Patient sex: F
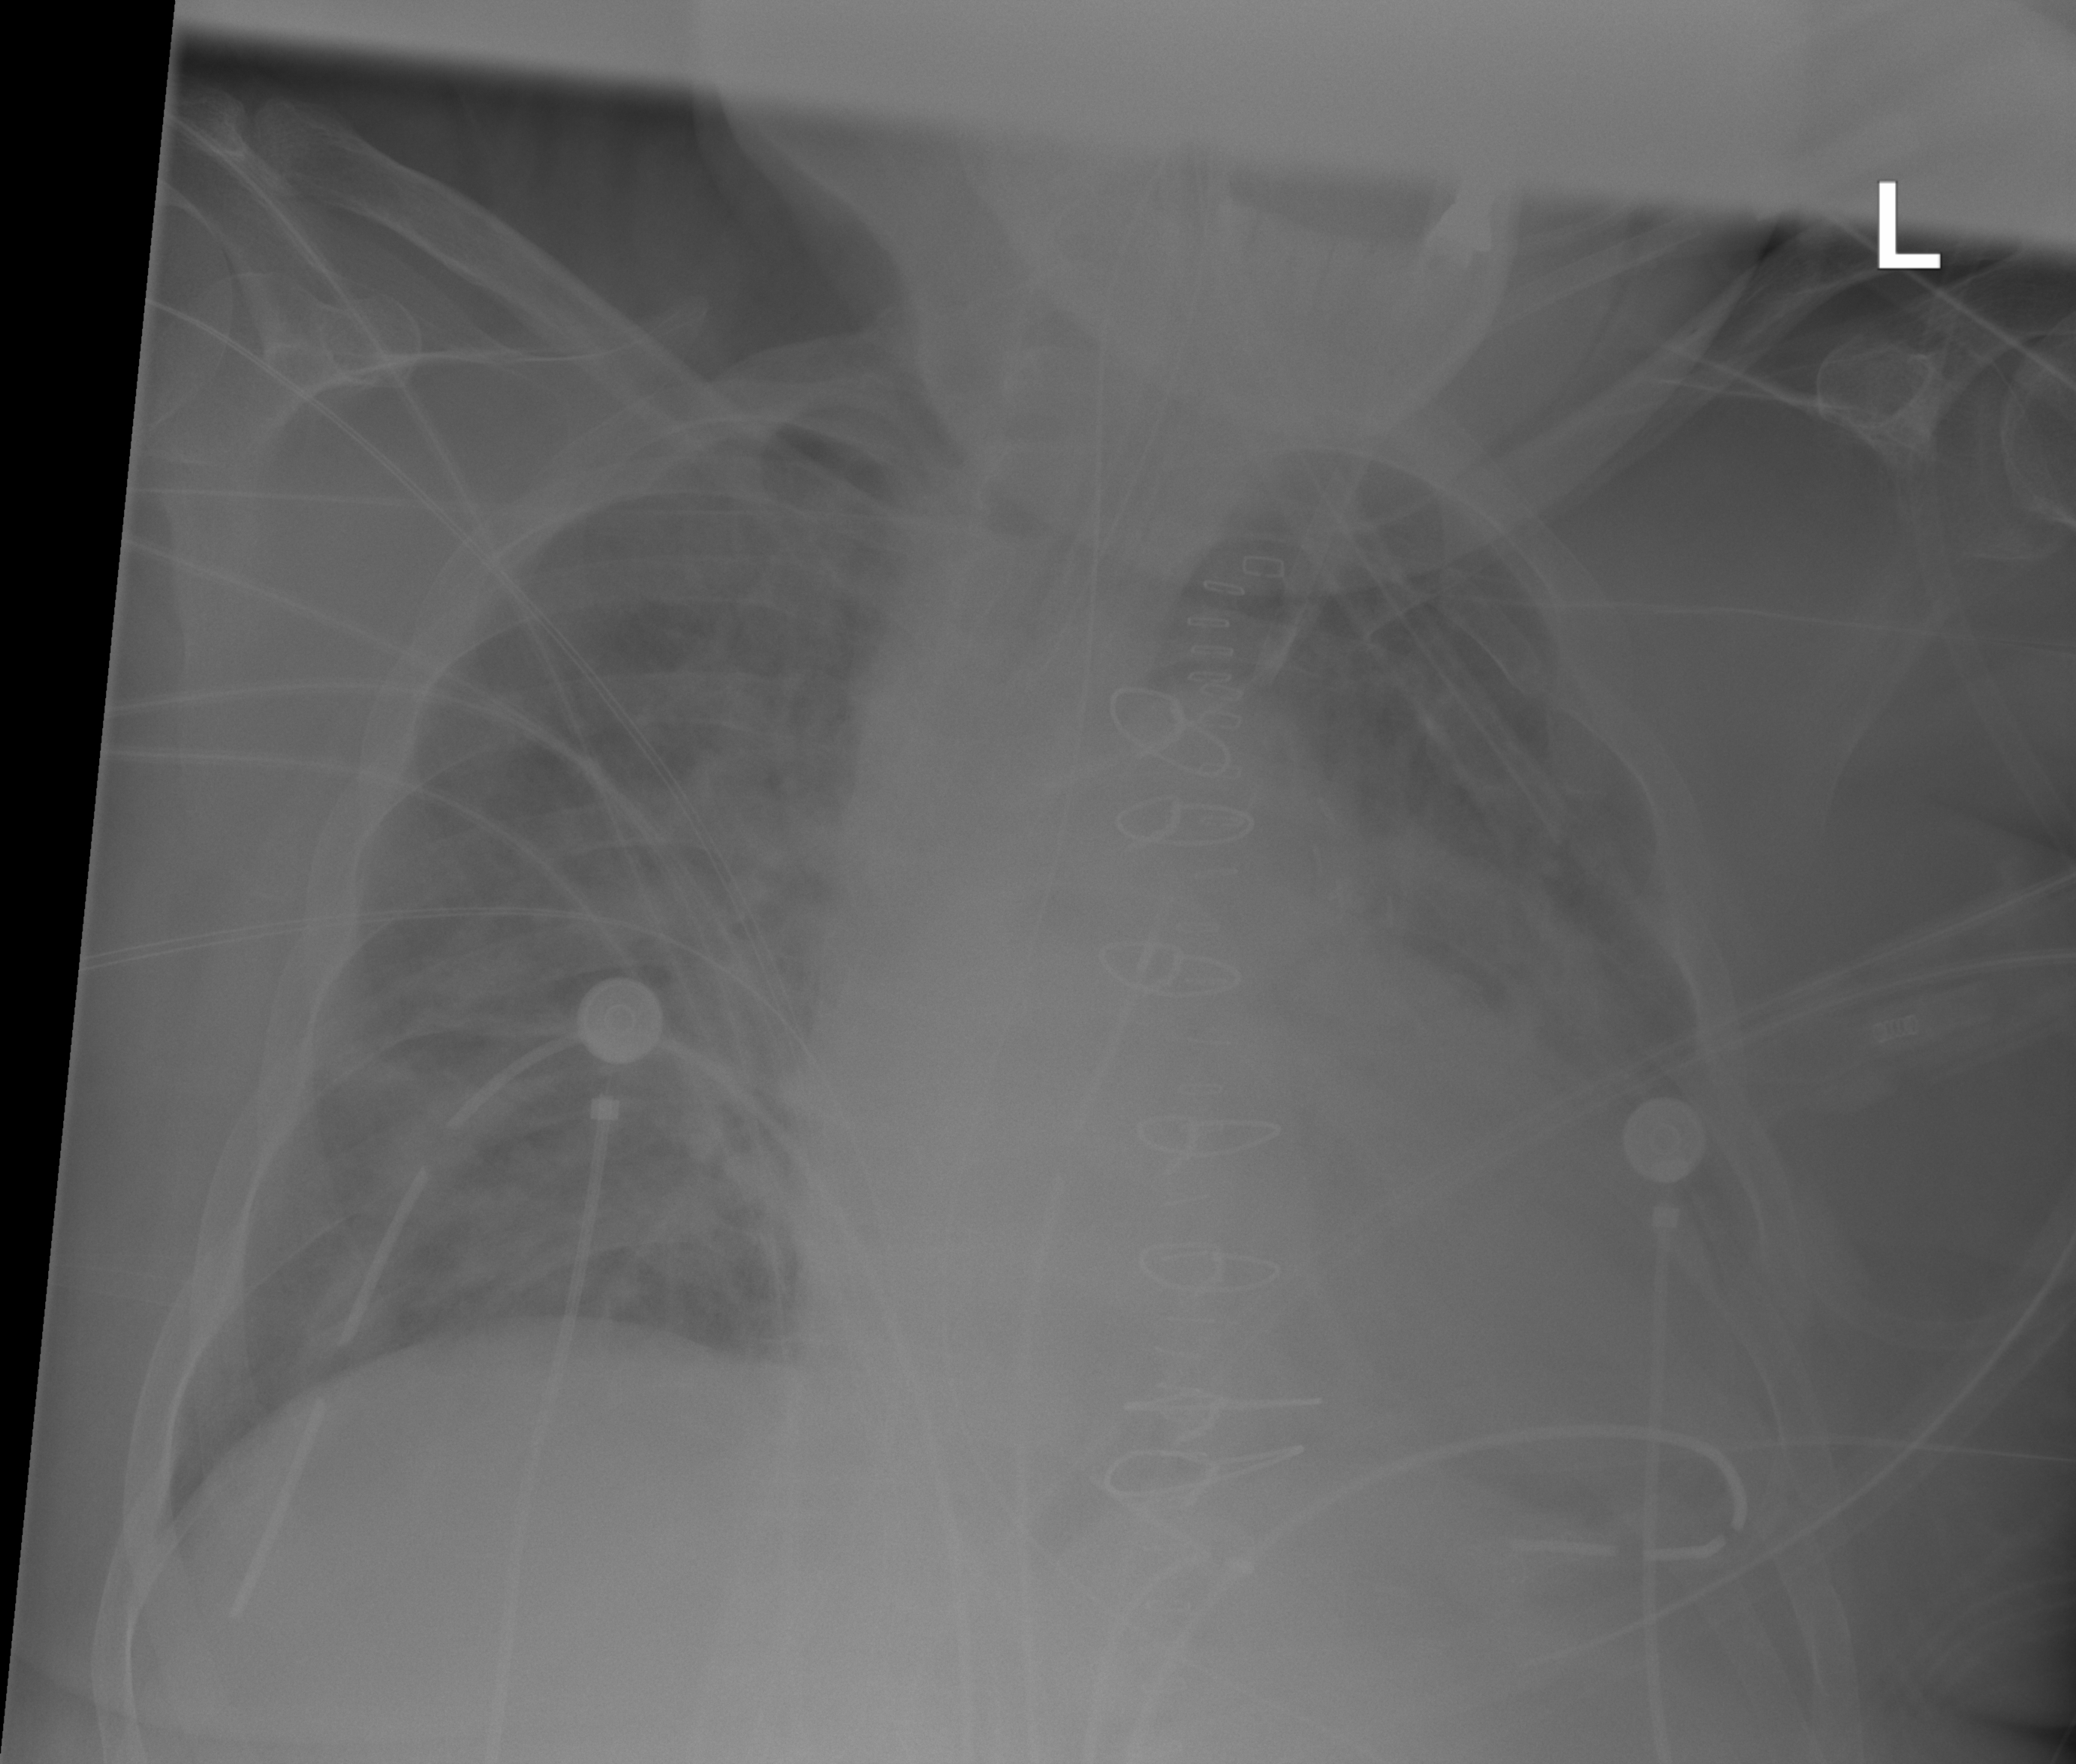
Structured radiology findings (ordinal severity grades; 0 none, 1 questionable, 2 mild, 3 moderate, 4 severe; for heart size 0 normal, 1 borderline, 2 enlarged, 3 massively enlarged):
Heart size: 2
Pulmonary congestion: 3
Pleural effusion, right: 0
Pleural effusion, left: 2
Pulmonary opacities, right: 0
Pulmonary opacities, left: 2
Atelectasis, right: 0
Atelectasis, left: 3